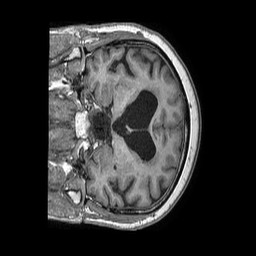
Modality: T1w
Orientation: coronal
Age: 72
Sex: female
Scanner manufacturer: philips
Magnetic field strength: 1.5 T
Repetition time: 0.007568 s
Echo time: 0.003456 s